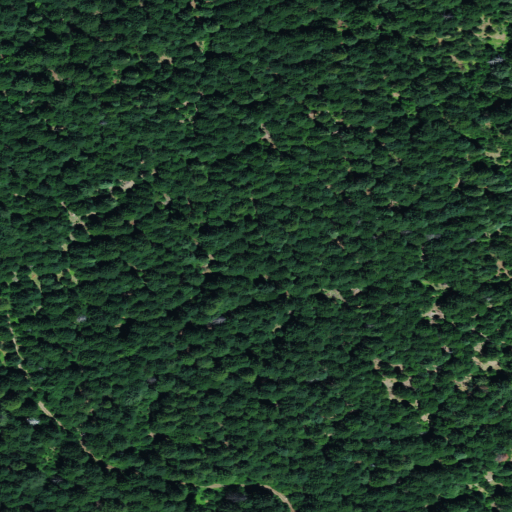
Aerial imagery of ridge(s) in California named Wilcox Ridge containing grassland, evergreen forest, and open development